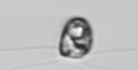
Label: flagellate_morphotype1